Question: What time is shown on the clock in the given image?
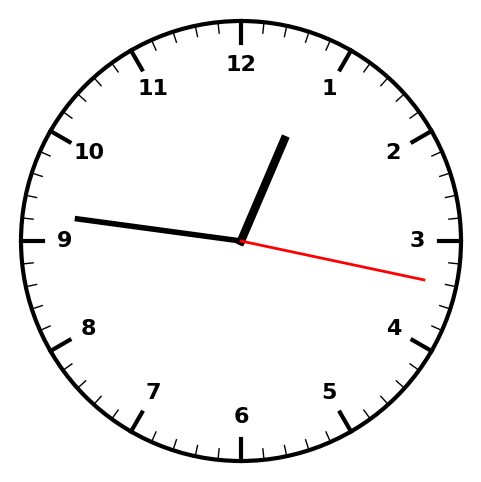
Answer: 12:46:17